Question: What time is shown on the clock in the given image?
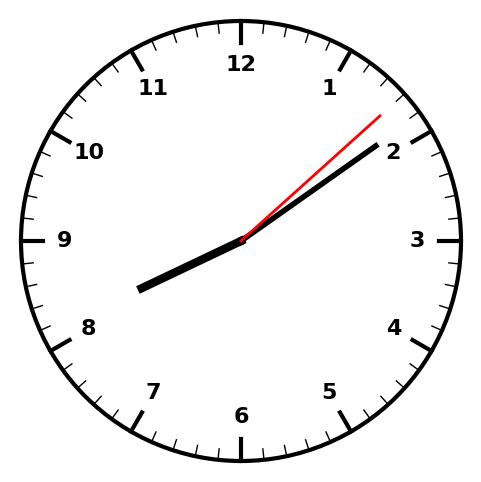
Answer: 08:09:08